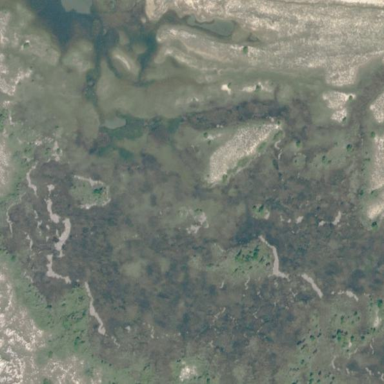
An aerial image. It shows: Tidal saltmarsh wetland area.